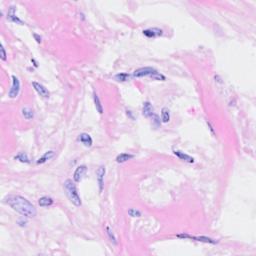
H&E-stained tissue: Breast